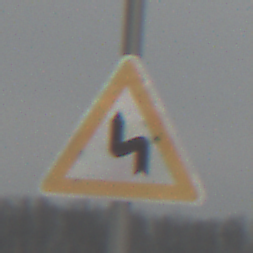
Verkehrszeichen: DoppelkurveZunaechstLinks
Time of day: MorningAfternoon
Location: Outdoor (Nature)
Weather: Overcast
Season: Winter
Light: Natural